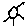
Label: sun